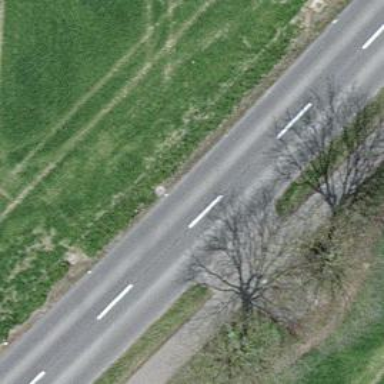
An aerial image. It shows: Cycleway.